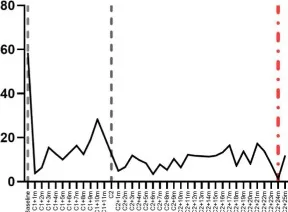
Longitudinal dynamics in absolute counts of lymphocyte subpopulations in the peripheral blood by flow cytometry during alemtuzumab treatment in the patient. Three months before, an increase in the absolute counts of Th1/Th17 cells was observed (E, F).
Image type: pathology (fish)